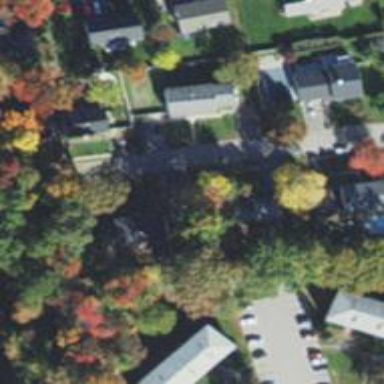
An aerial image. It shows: Driveway.